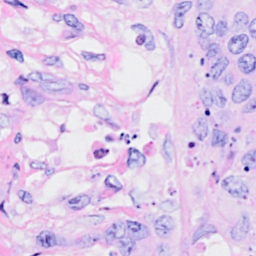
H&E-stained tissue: Breast